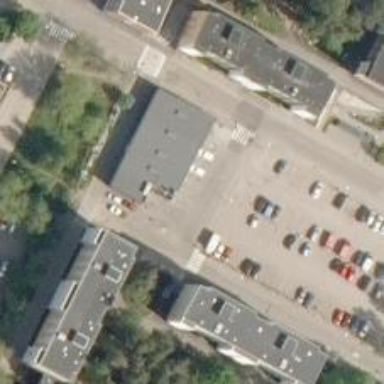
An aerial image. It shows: Convenience shop.